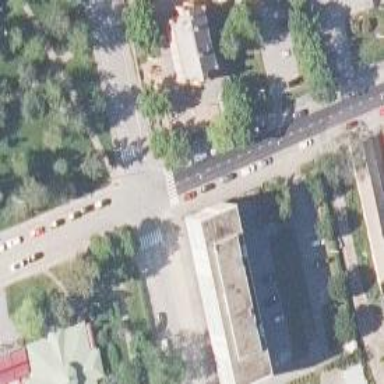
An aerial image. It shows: Uncontrolled crossing on the road.